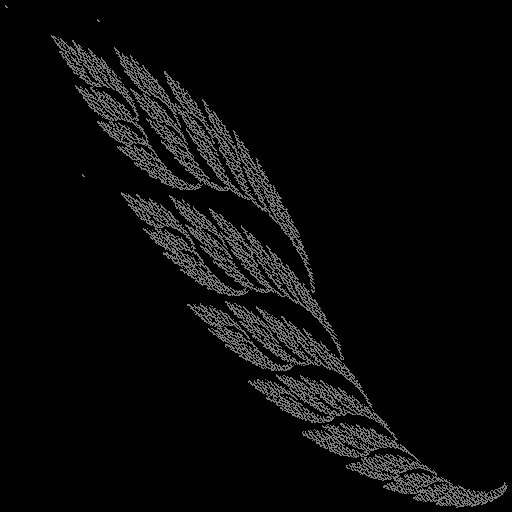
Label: snail